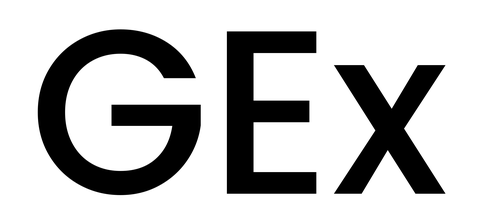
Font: Poppins-Medium